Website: home-depot
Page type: billing-address
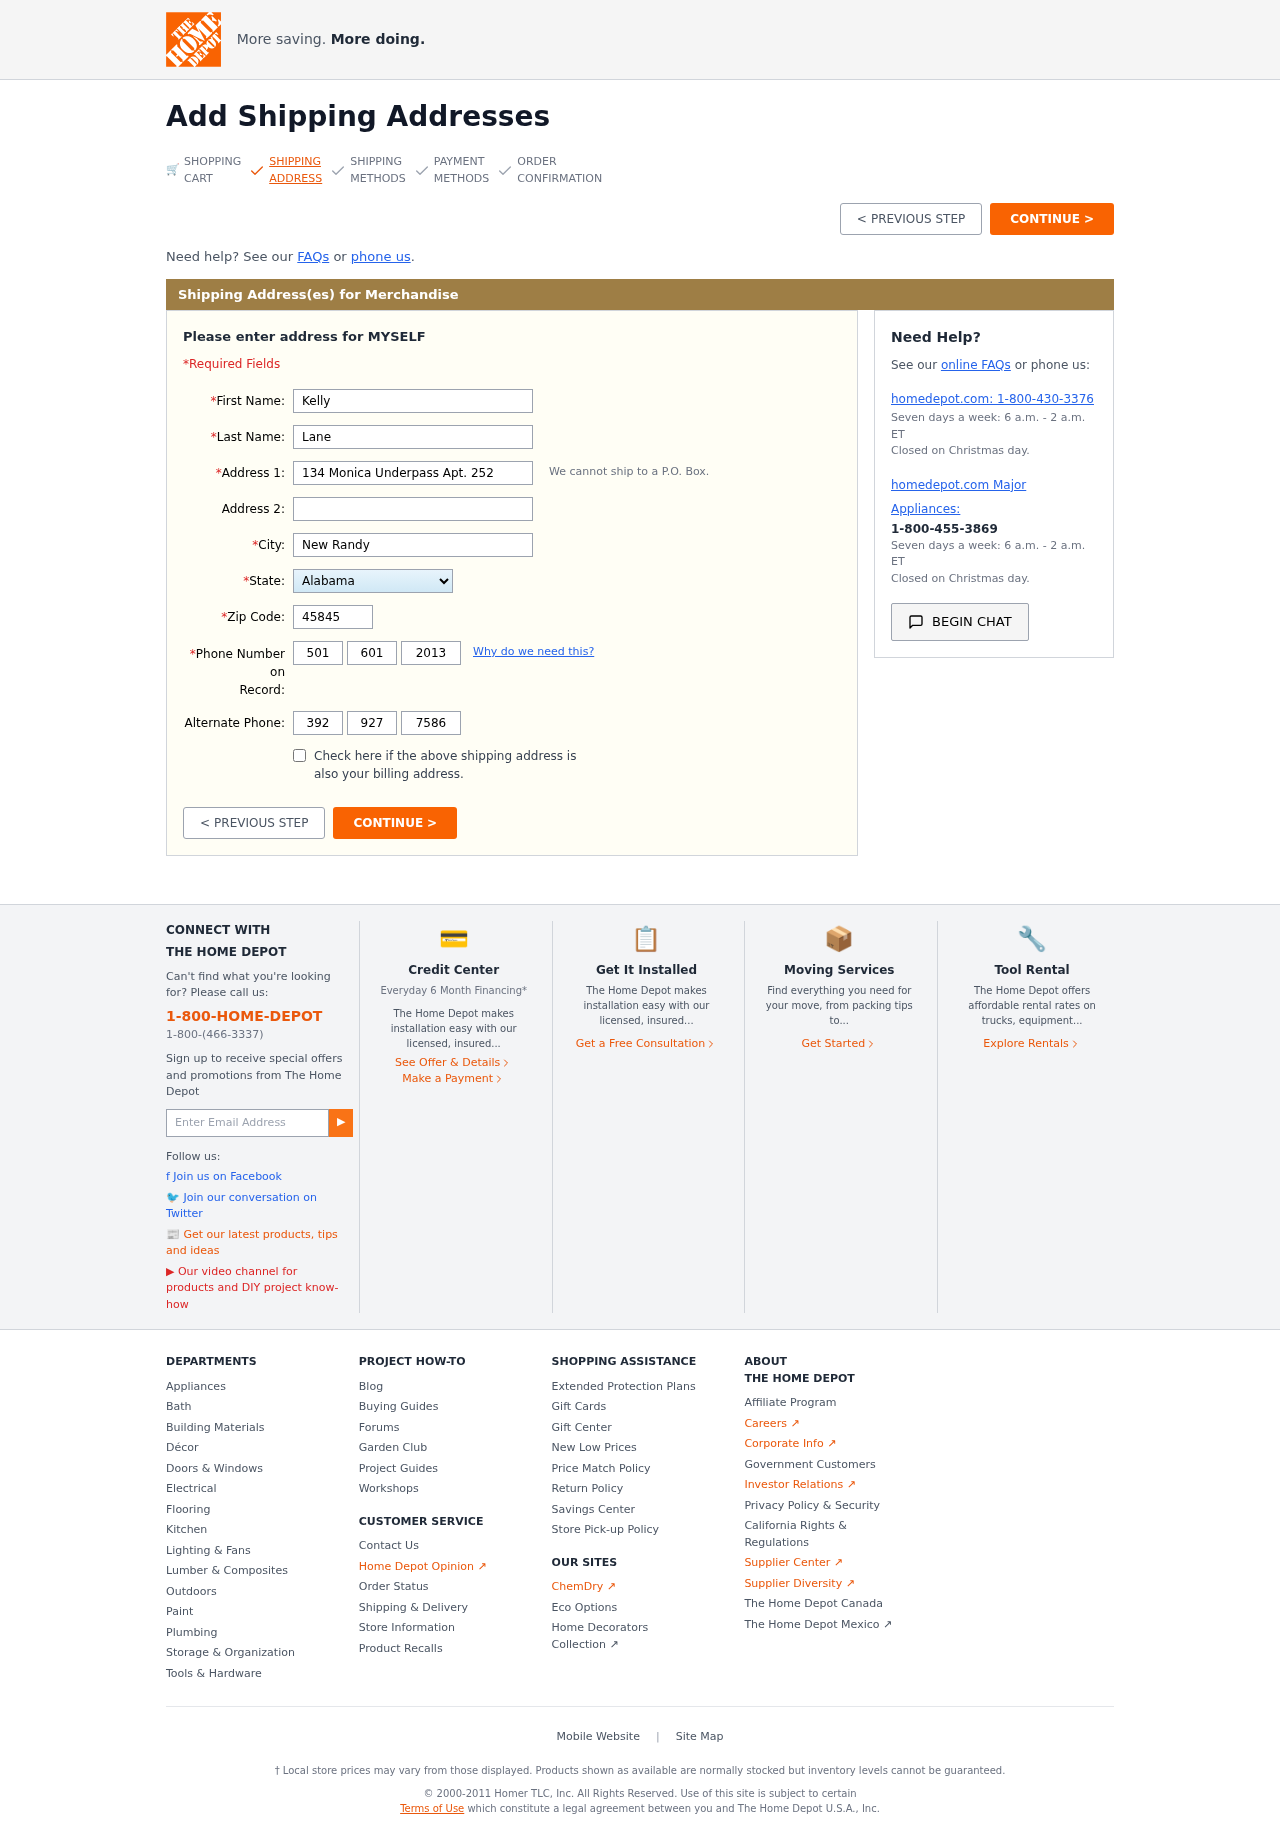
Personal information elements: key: PII_STATE
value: Alabama
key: PII_FIRSTNAME
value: Kelly
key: PII_LASTNAME
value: Lane
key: PII_STREET
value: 134 Monica Underpass Apt. 252
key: PII_CITY
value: New Randy
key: PII_POSTCODE
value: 45845
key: PII_PHONE_AREA
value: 501
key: PII_PHONE_PREFIX
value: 601
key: PII_PHONE_LINE
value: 2013
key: PII_PHONE_ALT_AREA
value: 392
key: PII_PHONE_ALT_PREFIX
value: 927
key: PII_PHONE_ALT_LINE
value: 7586